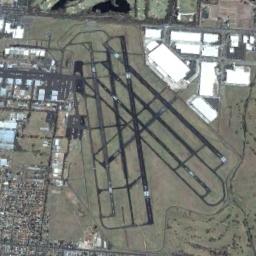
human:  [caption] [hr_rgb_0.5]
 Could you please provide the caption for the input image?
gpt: This airport has only one runway, And its color is grey .

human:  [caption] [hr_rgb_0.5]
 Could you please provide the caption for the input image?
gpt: There is an airport on the open place next to many buildings .

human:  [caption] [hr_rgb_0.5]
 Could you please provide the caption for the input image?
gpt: A complex airport with many runways and buildings built on a huge lawn next to a residential area .

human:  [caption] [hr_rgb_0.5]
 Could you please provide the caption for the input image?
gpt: An airport with some staggered runways and white buildings on the lawn and some buildings arranged neatly beside .

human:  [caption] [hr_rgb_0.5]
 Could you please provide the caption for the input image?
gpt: The airport has many intersecting roads .